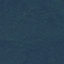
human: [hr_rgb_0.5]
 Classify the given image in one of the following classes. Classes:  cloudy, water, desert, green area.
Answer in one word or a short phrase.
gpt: green area